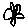
Label: flower